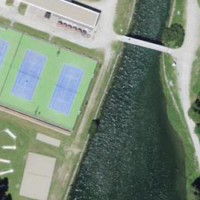
EUNIS habitat code: 32
Species observed at this site:
Angelica sylvestris